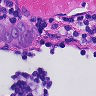
Metastatic tissue present: yes